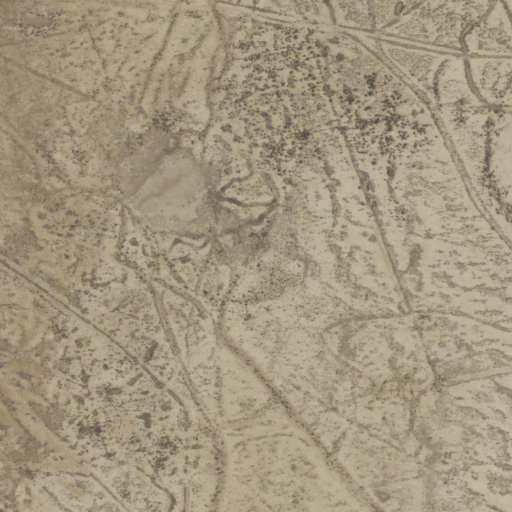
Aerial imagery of valley in New Mexico named Martin Draw containing only shrub